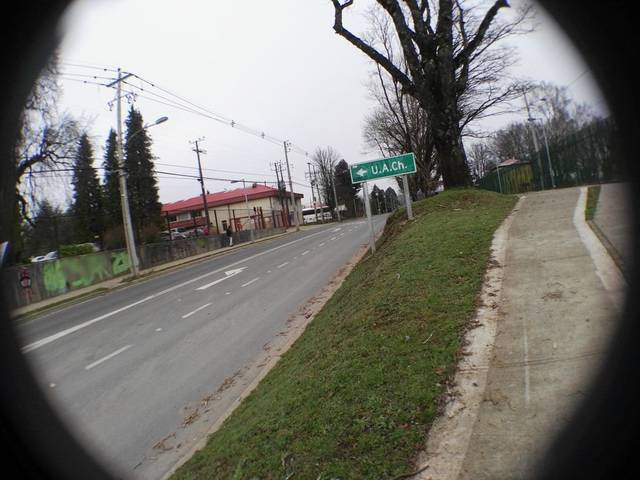
Region: Chile
Coordinates: -39.805, -73.254